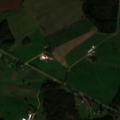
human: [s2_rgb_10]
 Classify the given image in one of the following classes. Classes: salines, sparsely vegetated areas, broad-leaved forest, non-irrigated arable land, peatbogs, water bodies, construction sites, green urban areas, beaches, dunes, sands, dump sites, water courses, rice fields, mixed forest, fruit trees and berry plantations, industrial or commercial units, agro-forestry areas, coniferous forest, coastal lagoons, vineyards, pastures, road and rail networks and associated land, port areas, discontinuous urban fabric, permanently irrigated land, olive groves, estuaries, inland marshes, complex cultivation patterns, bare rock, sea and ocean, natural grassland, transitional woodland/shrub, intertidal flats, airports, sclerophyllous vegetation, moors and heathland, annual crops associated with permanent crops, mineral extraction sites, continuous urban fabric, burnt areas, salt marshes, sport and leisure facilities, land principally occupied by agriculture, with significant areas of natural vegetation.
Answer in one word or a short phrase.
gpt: non-irrigated arable land, pastures, complex cultivation patterns, land principally occupied by agriculture, with significant areas of natural vegetation, broad-leaved forest, mixed forest